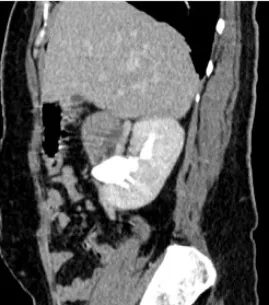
(A-D) Contrast enhanced CT sagittal images:Mass arising from the isthmus, posteriorly compressing the IVC with obliteration of intervening fat planes (arrow).
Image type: radiology (ct)